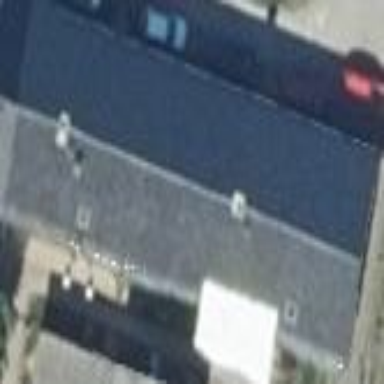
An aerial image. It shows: Black building with gabled roof oriented along its length.